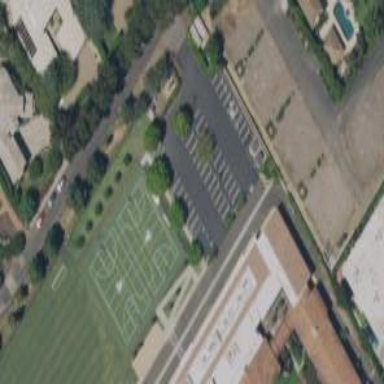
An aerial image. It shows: Parking area with surface.